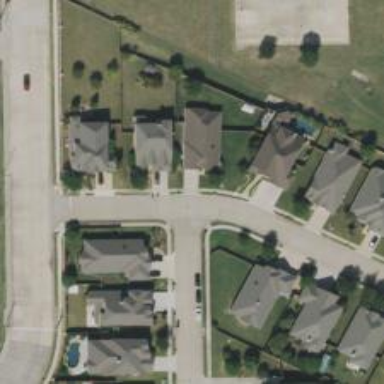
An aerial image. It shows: Residential road with separate sidewalk.